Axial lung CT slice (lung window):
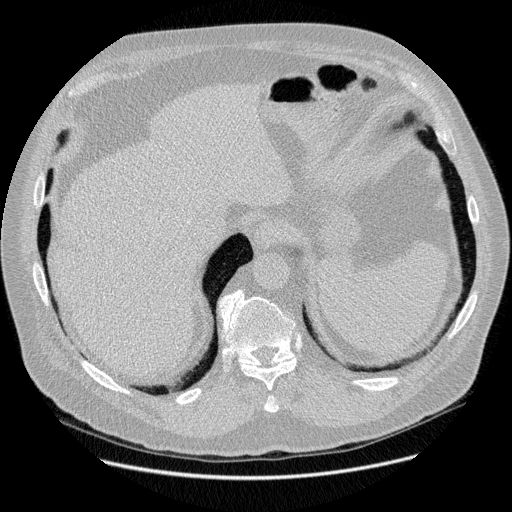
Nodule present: no